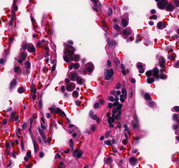
Tumor epithelial tissue: yes
Tumor-associated stroma tissue: yes
Normal tissue: no